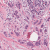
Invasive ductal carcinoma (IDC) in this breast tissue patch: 1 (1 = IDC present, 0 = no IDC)